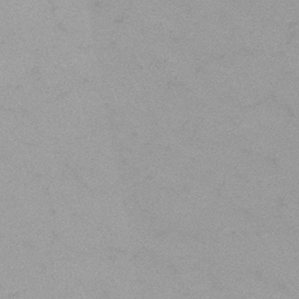
Label: frost